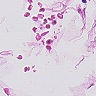
Metastatic tissue present: no